Question: I'm building a simple notes app and trying to figure out how to use a custom class that I created from the data model section with editor/create NSManaged object subclass.
Since i'm a beginner, if you don't mind I will post my .m files (because its really short) just so you can catch something I didn't do right that brought this error:
Note.h: (there is nothing in the .m file, and currently i'm only dealing with the content prop)
'''
#import <Foundation/Foundation.h>
#import <CoreData/CoreData.h>
@interface Note : NSManagedObject
@property (nonatomic, retain) NSString * noteID;
@property (nonatomic, retain) NSString * content;
@property (nonatomic, retain) NSDate * timeCreated;
@end
'''
NotesListViewController.h:
'''
#import <UIKit/UIKit.h>
@interface NONotesListViewController : UITableViewController
- (IBAction) unwindToList:(UIStoryboardSegue *)segue;
@end
#import "NONotesListViewController.h"
#import "Note.h"
#import "NOCreateNotesViewController.h"
@interface NONotesListViewController ()
@property (nonatomic, strong) NSMutableArray * notes;
@property NSInteger indx;
@end
@implementation NONotesListViewController
- (NSManagedObjectContext *)managedObjectContext
{
NSManagedObjectContext *context = nil;
id delegate = [[UIApplication sharedApplication] delegate];
if ([delegate performSelector:@selector(managedObjectContext)]) {
context = [delegate managedObjectContext];
}
return context;
}
- (void) prepareForSegue:(UIStoryboardSegue *)segue sender:(id)sender
{
if ([segue.identifier isEqualToString:@"editeNote"]) {
Note * selectedNote = [self.notes objectAtIndex:[self.tableView indexPathForSelectedRow].row];
NOCreateNotesViewController * destination = [segue destinationViewController];
destination.note = selectedNote;
destination.isEdited = YES;
self.indx = [self.tableView indexPathForCell:sender].row;
}
}
- (IBAction) unwindToList:(UIStoryboardSegue *)segue
{
NOCreateNotesViewController * source = [segue sourceViewController];
Note * note = source.note;
if (note != nil && source.isEdited == NO) {
[self.notes addObject:note];
} else {
[self.notes replaceObjectAtIndex:self.indx withObject:note];
}
[self.tableView reloadData];
}
- (void)viewDidLoad
{
[super viewDidLoad];
self.notes = [[NSMutableArray alloc] init];
NSManagedObjectContext * managedObjectContext = [self managedObjectContext];
NSFetchRequest * fetchRequest = [[NSFetchRequest alloc] initWithEntityName:@"Note"];
self.notes = [[managedObjectContext executeFetchRequest:fetchRequest error:nil] mutableCopy];
[self.tableView reloadData];
}
#pragma mark - Table view data source
- (NSInteger)numberOfSectionsInTableView:(UITableView *)tableView
{
// Return the number of sections.
return 1;
}
- (NSInteger)tableView:(UITableView *)tableView numberOfRowsInSection:(NSInteger)section
{
// Return the number of rows in the section.
return self.notes.count;
}
- (UITableViewCell *)tableView:(UITableView *)tableView cellForRowAtIndexPath:(NSIndexPath *)indexPath
{
static NSString *CellIdentifier = @"Cell";
UITableViewCell *cell = [tableView dequeueReusableCellWithIdentifier:CellIdentifier forIndexPath:indexPath];
// Configure the cell...
Note * note = [self.notes objectAtIndex:indexPath.row];
cell.textLabel.text = note.content;
return cell;
}
@end
'''
CreateNotesViewController.h:
'''
#import <UIKit/UIKit.h>
#import "Note.h"
@interface NOCreateNotesViewController : UIViewController
@property (nonatomic, strong) Note * note;
@property BOOL isEdited;
@end
'''
CreateNotesViewController.m:
'''
#import "NOCreateNotesViewController.h"
@interface NOCreateNotesViewController ()
@property (weak, nonatomic) IBOutlet UITextView *noteText;
@property (weak, nonatomic) IBOutlet UIBarButtonItem *saveButton;
@end
@implementation NOCreateNotesViewController
- (NSManagedObjectContext *) managedObjectContext
{
NSManagedObjectContext *context = nil;
id delegate = [[UIApplication sharedApplication] delegate];
if ([delegate performSelector:@selector(managedObjectContext)]) {
context = [delegate managedObjectContext];
}
return context;
}
- (void) prepareForSegue:(UIStoryboardSegue *)segue sender:(id)sender
{
if (sender != self.saveButton) return;
if (self.noteText.text.length > 0) {
self.note = [[Note alloc] init];
self.note.content = self.noteText.text;
}
NSManagedObjectContext * context = [self managedObjectContext];
if (self.isEdited) {
[self.note setValue:self.noteText.text forKey:@"content"];
}
NSManagedObject *newNote = [NSEntityDescription insertNewObjectForEntityForName:@"Note" inManagedObjectContext:context];
[newNote setValue:self.noteText.text forKey:@"content"];
NSError * error = nil;
if ([context save:&error]) {
NSLog(@"Can't Save! %@ %@", error, [error localizedDescription]);
}
}
- (void)viewDidLoad
{
[super viewDidLoad];
// Do any additional setup after loading the view.
}
- (void)didReceiveMemoryWarning
{
[super didReceiveMemoryWarning];
// Dispose of any resources that can be recreated.
}
- (void)adjustViewForKeyboardReveal:(BOOL)showKeyboard notificationInfo:(NSDictionary *)notificationInfo
{
// the keyboard is showing so f the table's height
CGRect keyboardRect = [[notificationInfo objectForKey:UIKeyboardFrameEndUserInfoKey] CGRectValue];
NSTimeInterval animationDuration =
[[notificationInfo objectForKey:UIKeyboardAnimationDurationUserInfoKey] doubleValue];
CGRect frame = self.noteText.frame;
// the keyboard rect's width and height are reversed in landscape
NSInteger adjustDelta = UIInterfaceOrientationIsPortrait(self.interfaceOrientation) ? CGRectGetHeight(keyboardRect) : CGRectGetWidth(keyboardRect);
if (showKeyboard)
frame.size.height -= adjustDelta;
else
frame.size.height += adjustDelta;
[UIView beginAnimations:@"ResizeForKeyboard" context:nil];
[UIView setAnimationDuration:animationDuration];
self.noteText.frame = frame;
[UIView commitAnimations];
}
- (void) viewWillAppear:(BOOL)animated
{
[[NSNotificationCenter defaultCenter] addObserver:self selector:@selector(keyboardWillShow:) name:UIKeyboardWillShowNotification object:nil];
[[NSNotificationCenter defaultCenter] addObserver:self selector:@selector(keyboardWillHide:) name:UIKeyboardWillHideNotification object:nil];
}
- (void) keyboardWillShow:(NSNotification *)aNotification
{
[self adjustViewForKeyboardReveal:YES notificationInfo:[aNotification userInfo]];
}
- (void) keyboardWillHide:(NSNotification *)aNotification
{
[self adjustViewForKeyboardReveal:NO notificationInfo:[aNotification userInfo]];
}
'''
And I'm getting this error:

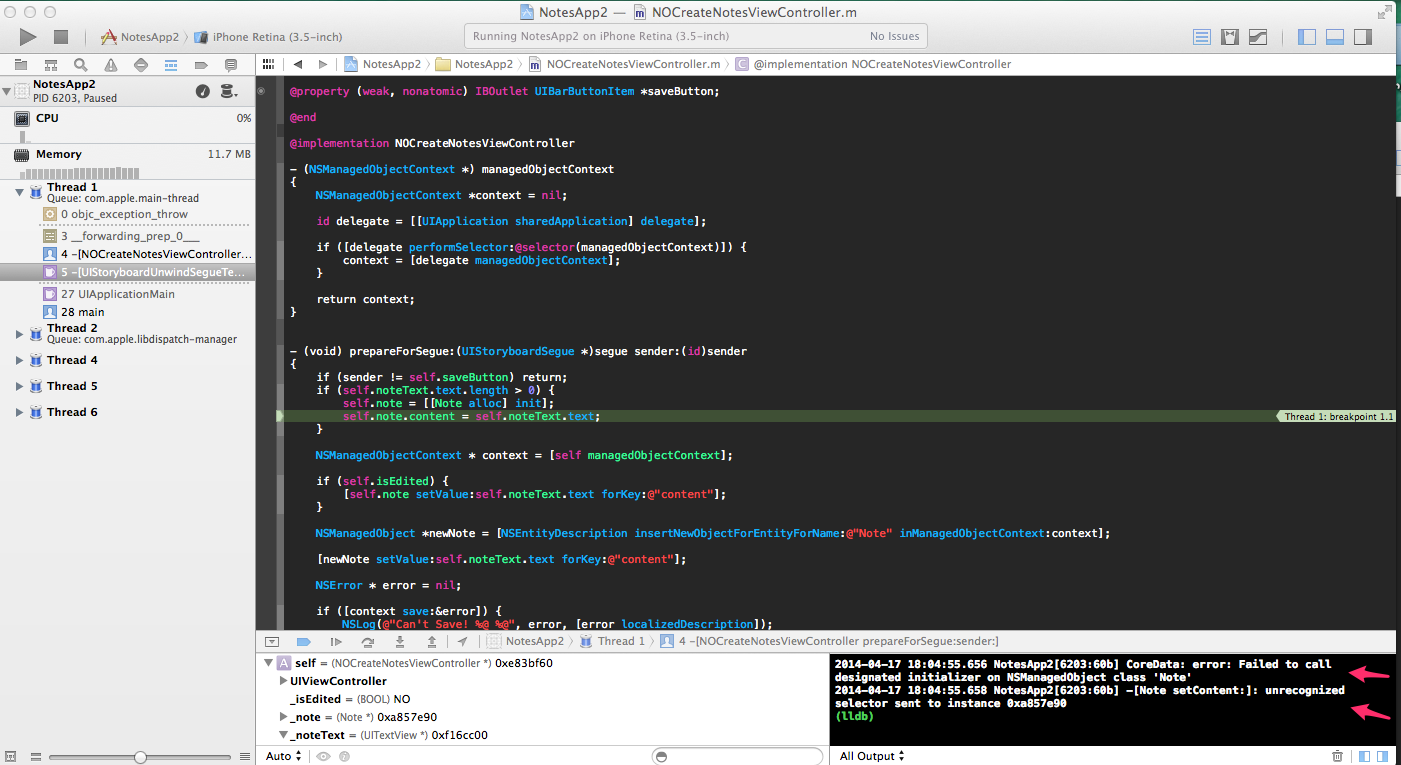
Answer: You can't do '[[Note alloc] init]' because 'Note' is an NSManagedObject subclass.
The designated initializer is 'awakeFromInsert:' which is called after you insert the Note object in a managedObjectContext.
That gets called if you do something like this:
'''
self.note = [Note [NSEntityDescription
insertNewObjectForEntityForName:@"Note"
inManagedObjectContext:self.managedObjectContext];
'''
See <URL>.
To be clear, you should not be subclassing NSManagedObject manually. You would create an entity called Note in the xcdatamodeld file, declare that it's represented by the class Note, create a new file of the type "Core Data" which would allow Xcode to properly create the class with an 'awakeFromInsert:' function prototype in it. And if you start editing the Note class a lot, you want to look into the MOGenerator tool. xcdatamodeld might be sufficient without having XCode create the class files for you to edit.